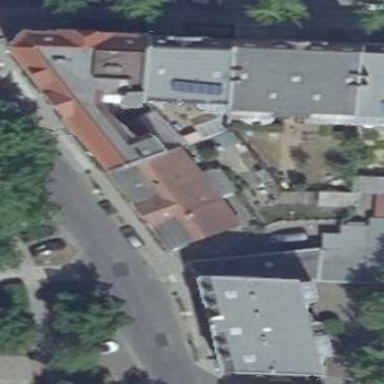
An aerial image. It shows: Residential building.